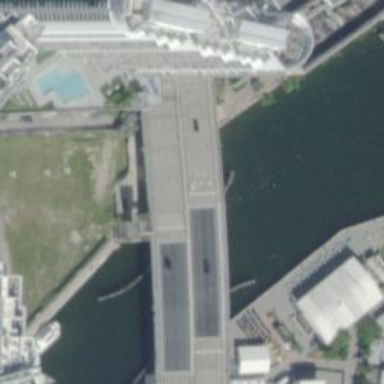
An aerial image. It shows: Secondary road with asphalt surface that has movable bascule bridge.